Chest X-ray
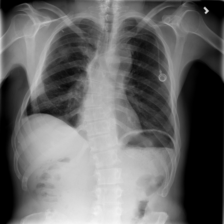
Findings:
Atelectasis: negative
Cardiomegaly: negative
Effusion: negative
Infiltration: negative
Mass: negative
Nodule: negative
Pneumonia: negative
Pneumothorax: negative
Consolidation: negative
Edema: negative
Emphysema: negative
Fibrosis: negative
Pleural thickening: negative
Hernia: negative